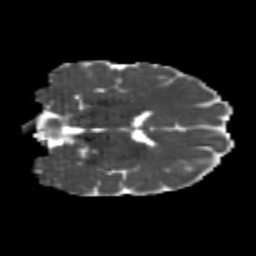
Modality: MD
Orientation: coronal
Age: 24
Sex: male
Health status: healthy
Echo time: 0.074 s